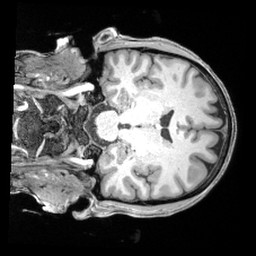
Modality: T1w
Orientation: coronal
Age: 46
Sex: male
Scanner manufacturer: siemens
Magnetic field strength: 3 T
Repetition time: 2.4 s
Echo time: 0.00195 s